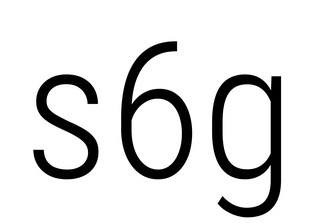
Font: Roboto_Condensed_Light